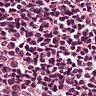
Metastatic tissue present: no